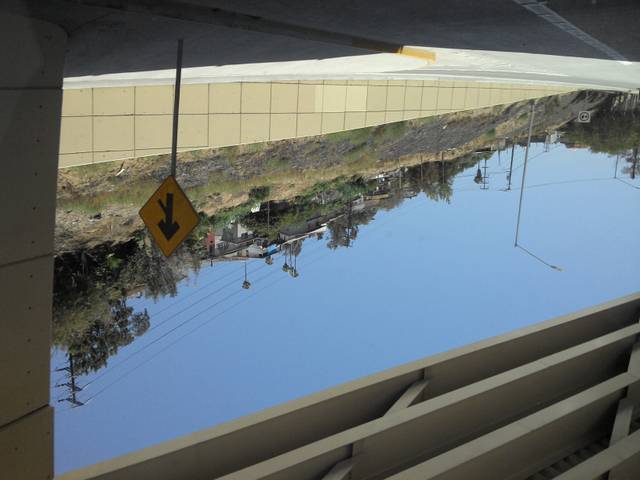
Region: Mexico
Coordinates: 32.521, -117.003